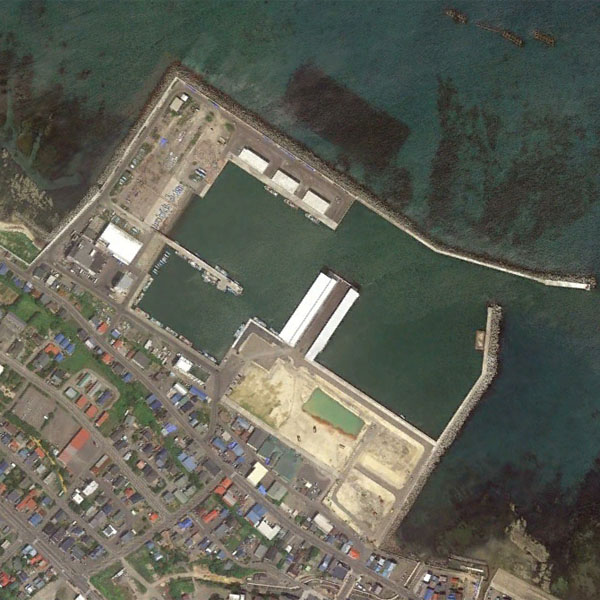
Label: Port